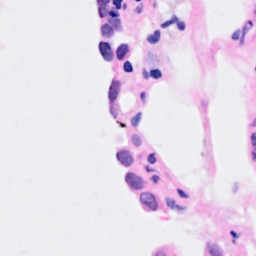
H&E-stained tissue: Breast